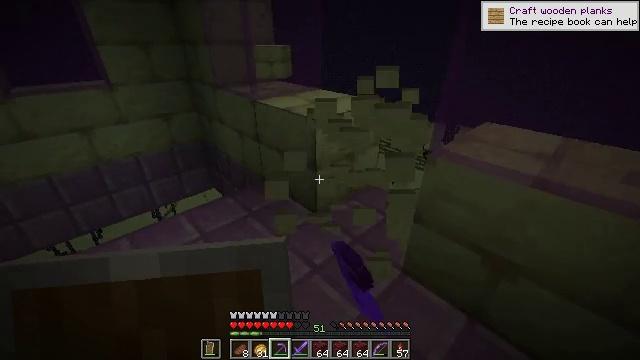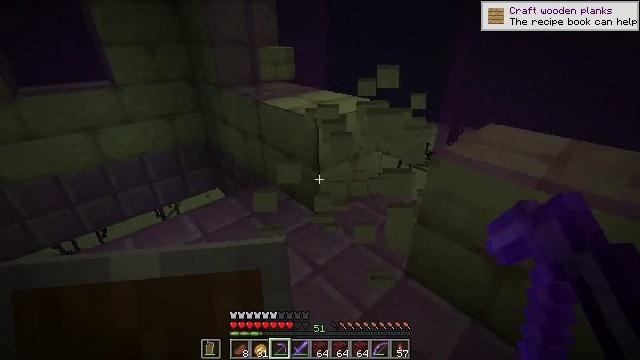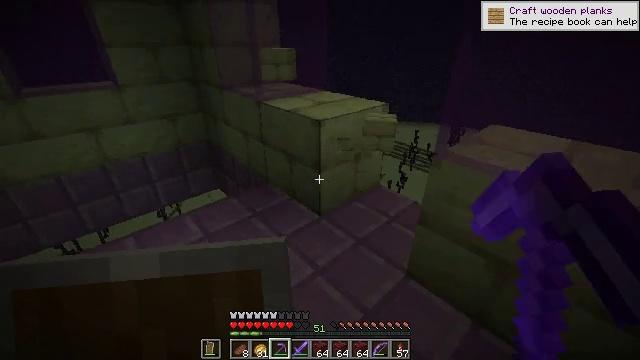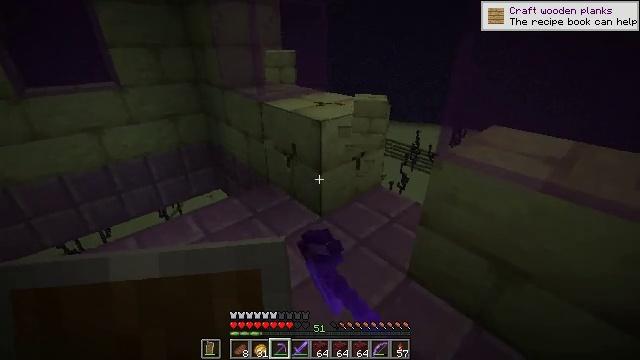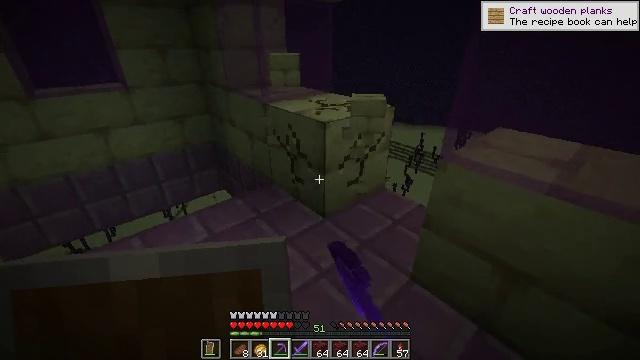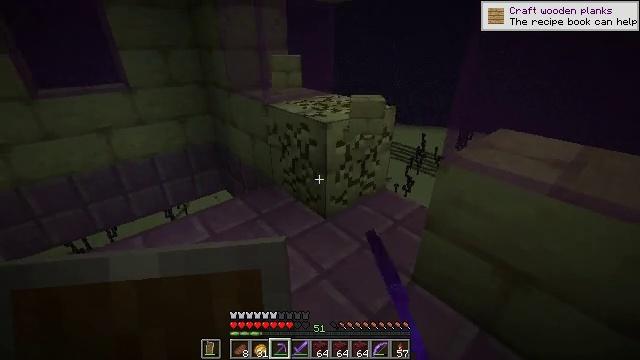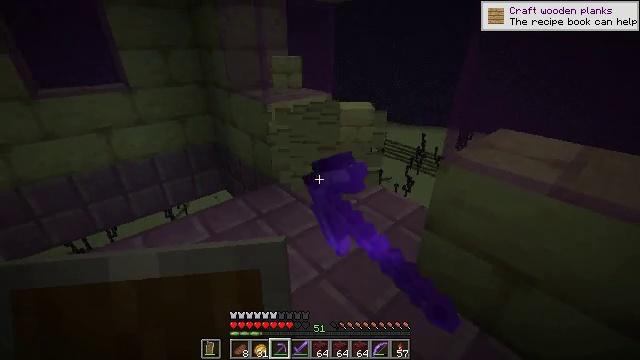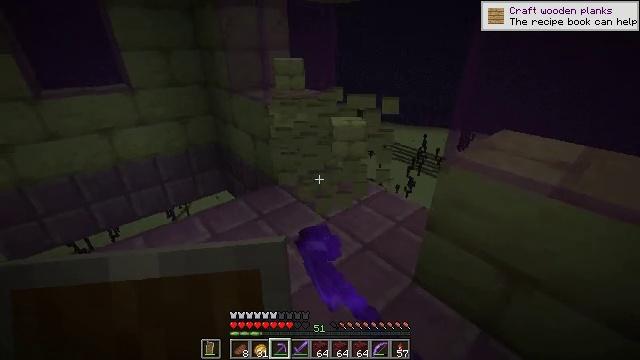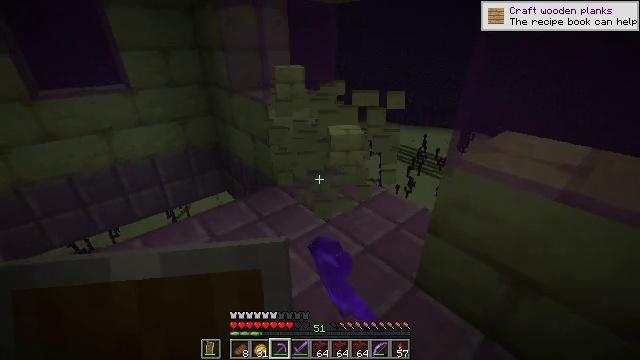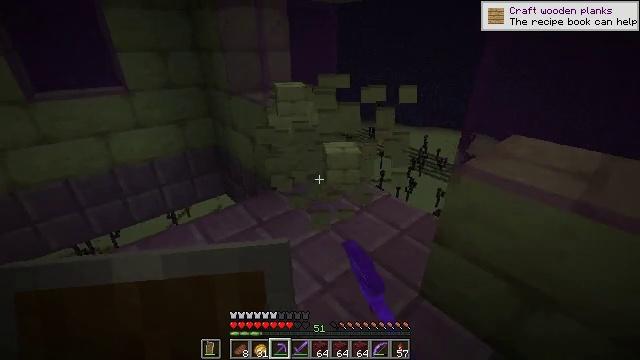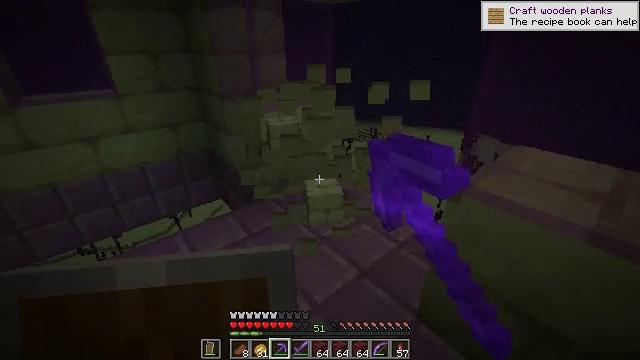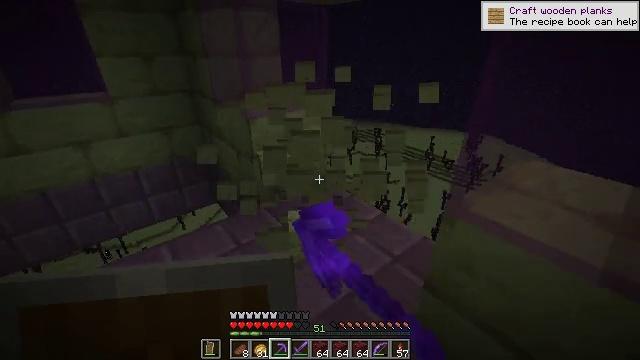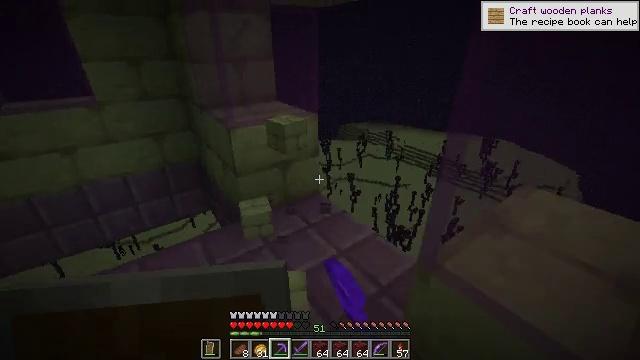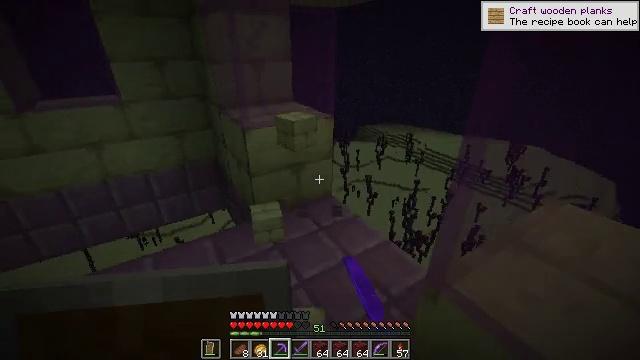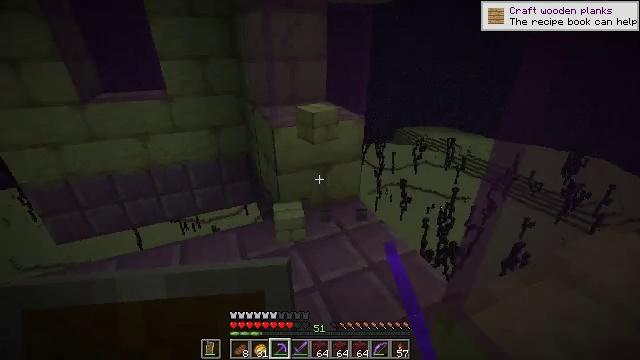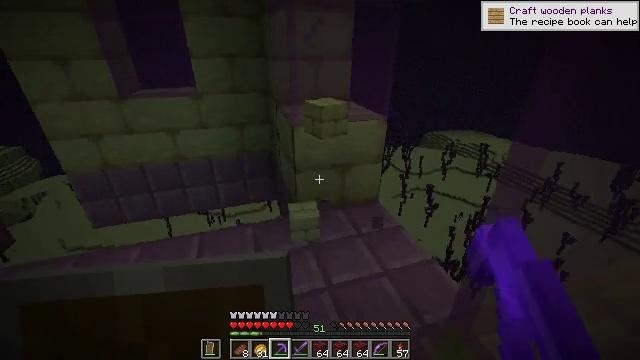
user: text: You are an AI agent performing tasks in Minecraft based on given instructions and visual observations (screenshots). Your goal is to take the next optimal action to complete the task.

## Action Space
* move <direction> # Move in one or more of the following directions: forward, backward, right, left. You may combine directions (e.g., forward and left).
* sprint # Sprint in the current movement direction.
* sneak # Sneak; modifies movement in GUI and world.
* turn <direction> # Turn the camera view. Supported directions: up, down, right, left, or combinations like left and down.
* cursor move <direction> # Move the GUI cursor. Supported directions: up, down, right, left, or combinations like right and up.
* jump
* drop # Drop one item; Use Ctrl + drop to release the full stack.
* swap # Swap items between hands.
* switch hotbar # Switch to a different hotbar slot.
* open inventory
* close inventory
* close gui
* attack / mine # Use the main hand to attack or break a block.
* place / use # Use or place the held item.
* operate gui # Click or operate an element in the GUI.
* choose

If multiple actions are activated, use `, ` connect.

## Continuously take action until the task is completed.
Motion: motion action
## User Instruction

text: Attack the end stone bricks to collect them.
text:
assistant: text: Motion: attack / mine
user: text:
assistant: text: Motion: attack / mine
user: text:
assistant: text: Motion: attack / mine
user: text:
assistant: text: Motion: attack / mine
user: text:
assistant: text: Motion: attack / mine
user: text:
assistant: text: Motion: attack / mine
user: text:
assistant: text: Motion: attack / mine
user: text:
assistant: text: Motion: move forward, attack / mine
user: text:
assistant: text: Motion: move forward and move right, attack / mine
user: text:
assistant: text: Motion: move forward and move right, attack / mine
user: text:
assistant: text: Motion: move forward and move right, attack / mine
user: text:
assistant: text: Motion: move forward and move right, turn left
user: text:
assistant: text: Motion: turn left
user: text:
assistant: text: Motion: turn left
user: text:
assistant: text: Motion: turn left
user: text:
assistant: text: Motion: turn left
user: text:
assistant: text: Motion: turn left
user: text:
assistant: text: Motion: no_op
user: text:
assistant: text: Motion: attack / mine
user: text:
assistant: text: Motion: attack / mine
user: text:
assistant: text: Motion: attack / mine
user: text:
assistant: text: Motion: attack / mine
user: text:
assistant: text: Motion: attack / mine
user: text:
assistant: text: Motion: attack / mine
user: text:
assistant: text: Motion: attack / mine
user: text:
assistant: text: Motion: attack / mine
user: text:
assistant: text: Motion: attack / mine